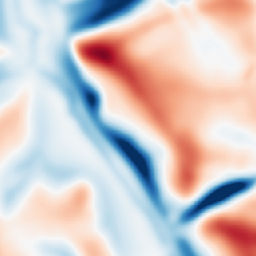
Category: multiscale
Decomposition family: dog
Decomposition parameters: sigma_low: 5
sigma_high: 20
Upsampling method: nearest
Upsampling parameters: scale: 8
Upsampling scale: 8